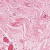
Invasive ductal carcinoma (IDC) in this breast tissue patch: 0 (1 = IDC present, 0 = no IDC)